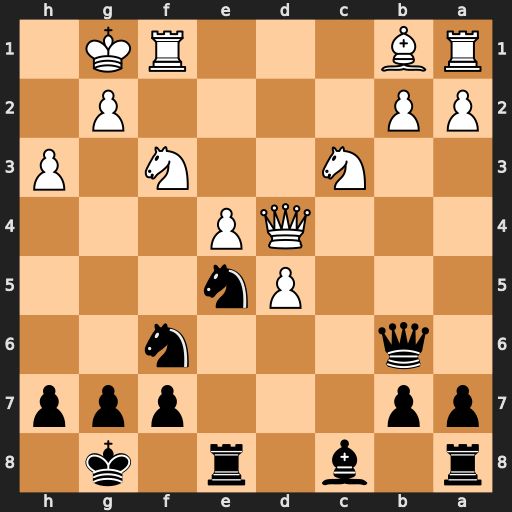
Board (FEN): r1b1r1k1/pp3ppp/1q3n2/3Pn3/3QP3/2N2N1P/PP4P1/RB3RK1
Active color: b
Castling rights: -
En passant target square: -
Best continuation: Nxf3+ Rxf3 Qxd4+